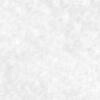
Label: no_change